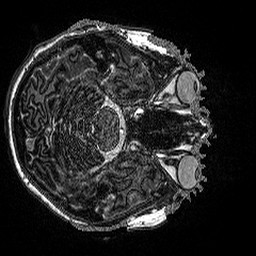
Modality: MP2RAGE
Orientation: axial
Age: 29
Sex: female
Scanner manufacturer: siemens
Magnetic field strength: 3 T
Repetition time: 5 s
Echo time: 0.00298 s